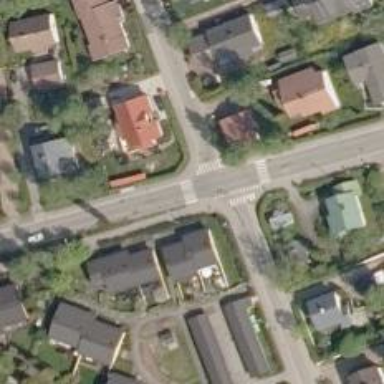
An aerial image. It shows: Uncontrolled crossing on the road.